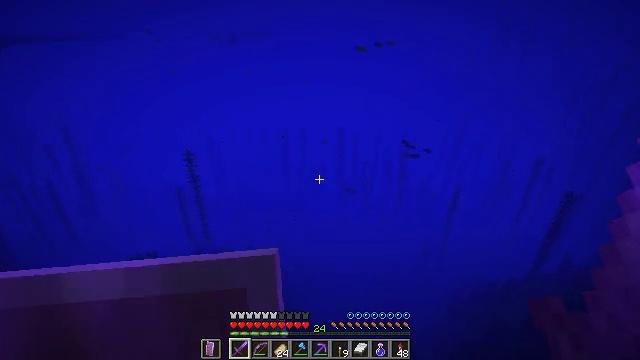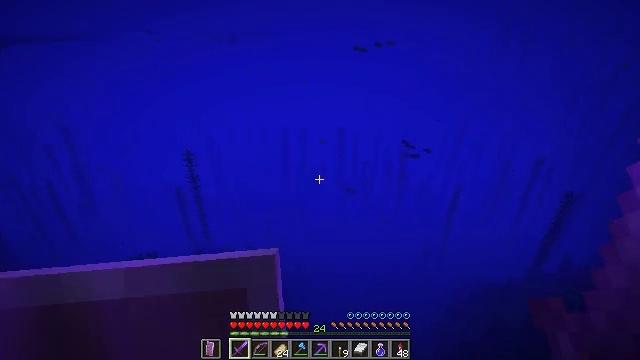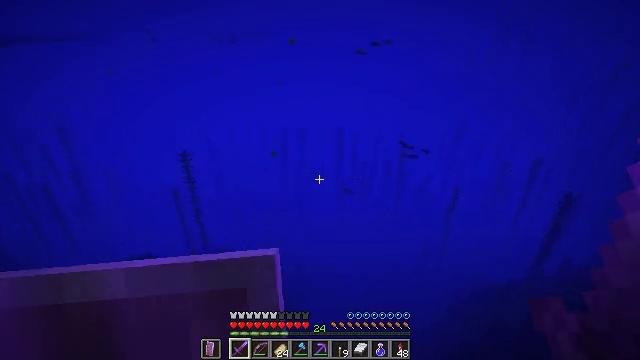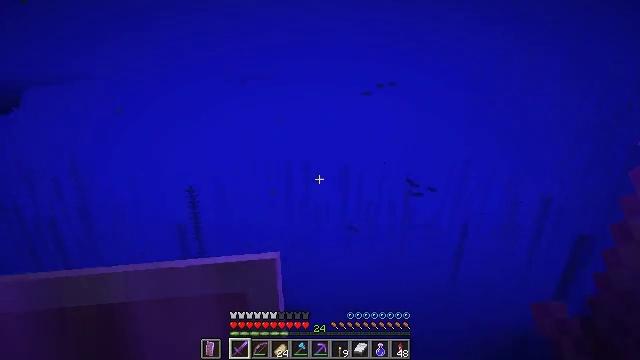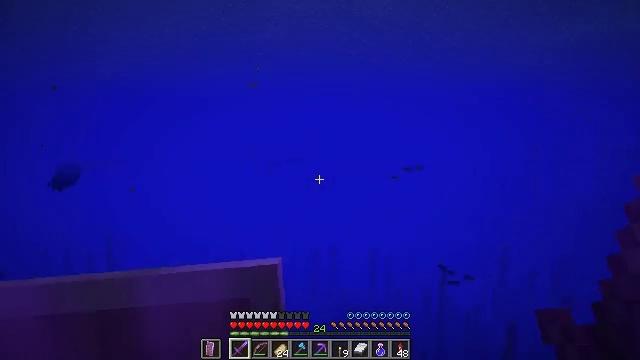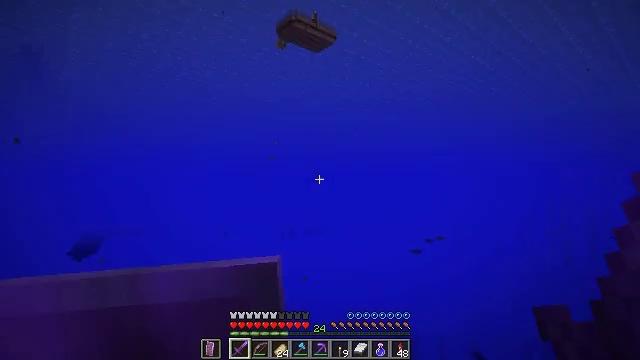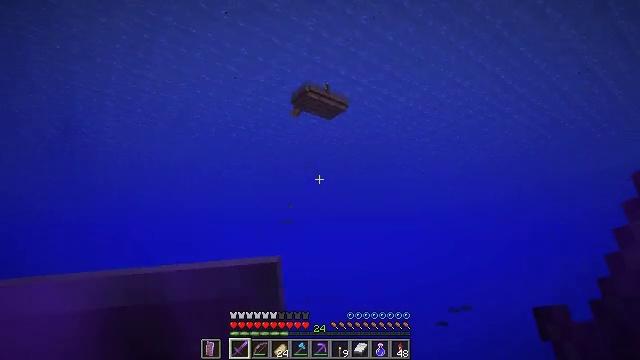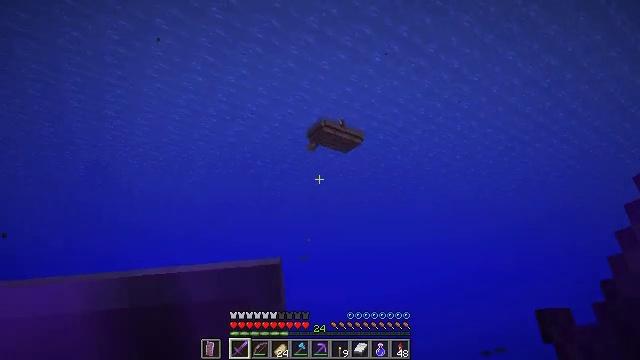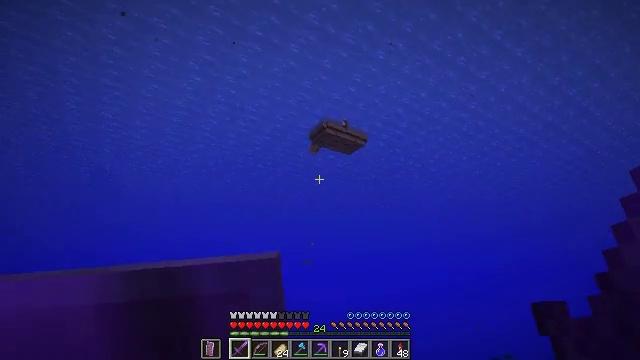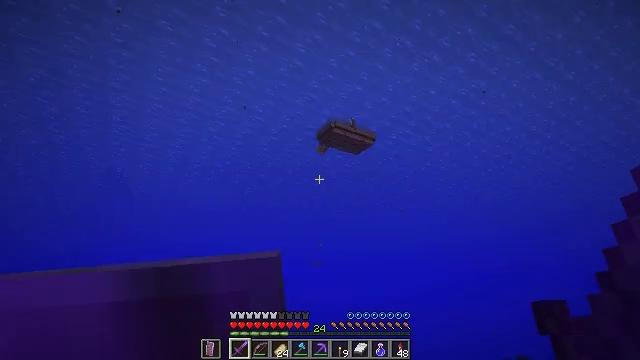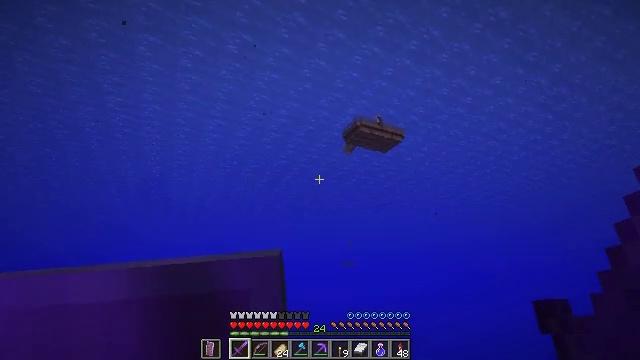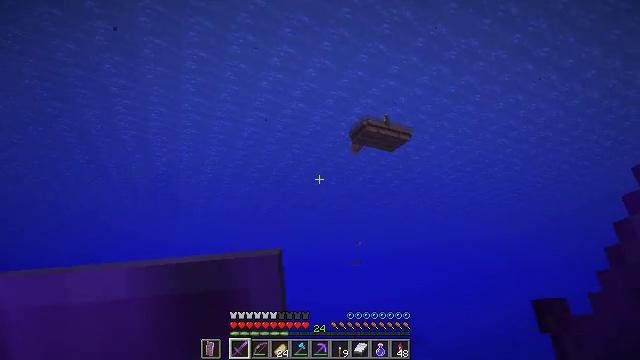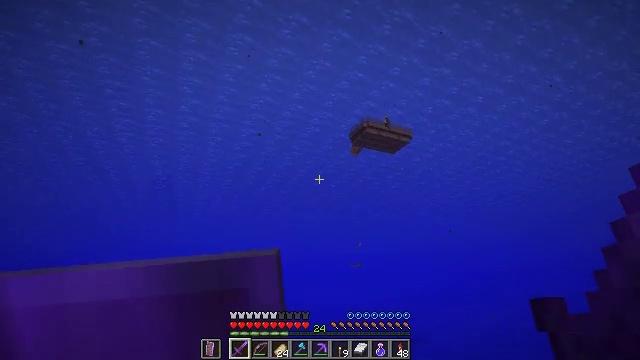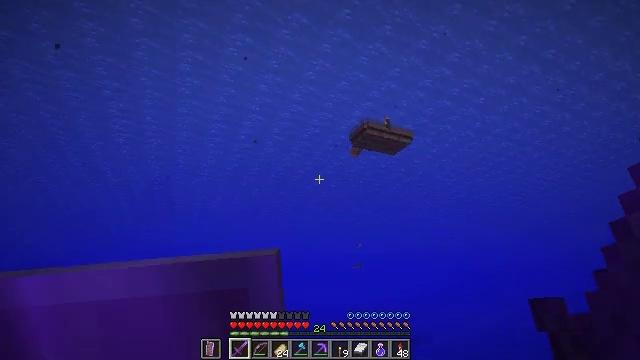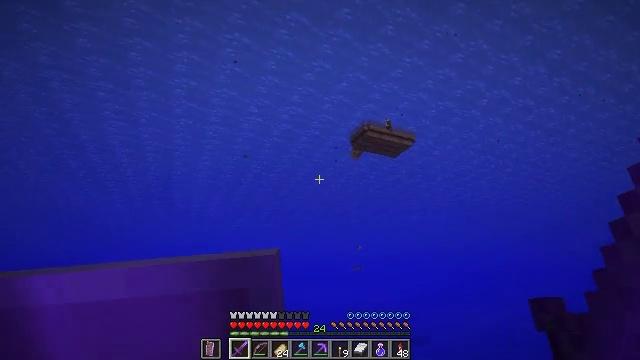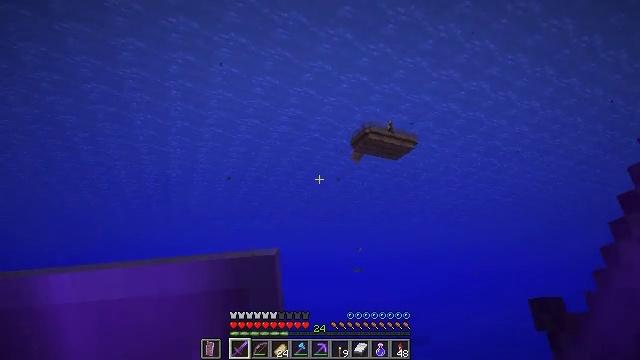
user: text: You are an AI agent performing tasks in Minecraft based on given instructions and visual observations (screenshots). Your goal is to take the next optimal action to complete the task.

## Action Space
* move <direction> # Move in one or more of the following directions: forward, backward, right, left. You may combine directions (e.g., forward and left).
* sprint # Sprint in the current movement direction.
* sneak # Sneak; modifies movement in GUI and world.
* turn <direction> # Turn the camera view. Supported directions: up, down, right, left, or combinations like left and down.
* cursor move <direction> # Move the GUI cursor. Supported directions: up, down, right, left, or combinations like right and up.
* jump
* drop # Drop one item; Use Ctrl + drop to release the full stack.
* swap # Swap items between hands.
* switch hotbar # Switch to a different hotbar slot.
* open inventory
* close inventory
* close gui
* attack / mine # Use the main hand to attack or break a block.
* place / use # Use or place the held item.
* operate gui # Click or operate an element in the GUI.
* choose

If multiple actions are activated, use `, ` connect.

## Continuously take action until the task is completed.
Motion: motion action
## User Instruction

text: Remove stone brick stairs from the inventory.
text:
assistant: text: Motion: move forward and move right
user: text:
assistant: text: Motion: move forward
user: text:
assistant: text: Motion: move forward, turn left and up
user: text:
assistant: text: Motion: move forward, turn left and up
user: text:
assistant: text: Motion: move forward, turn left and up
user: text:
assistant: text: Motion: move forward, turn left and up, jump
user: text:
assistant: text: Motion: move forward, turn left and up, jump
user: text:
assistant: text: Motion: move forward, jump
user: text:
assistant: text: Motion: turn left, jump
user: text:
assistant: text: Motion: turn left, jump
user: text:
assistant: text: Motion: turn left, jump
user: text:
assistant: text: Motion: move forward, jump
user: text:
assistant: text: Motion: move forward, jump
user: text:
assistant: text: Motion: move forward, jump
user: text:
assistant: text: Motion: move forward, jump
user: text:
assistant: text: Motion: move forward, jump
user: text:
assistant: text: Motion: move forward, jump
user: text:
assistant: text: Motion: move forward, turn right, jump
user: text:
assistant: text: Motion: move forward, jump
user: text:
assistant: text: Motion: move forward, jump
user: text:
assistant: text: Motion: move forward, jump
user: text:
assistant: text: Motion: move forward, jump
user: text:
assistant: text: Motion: move forward, jump
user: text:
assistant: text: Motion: move forward, jump
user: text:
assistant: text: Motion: move forward, jump
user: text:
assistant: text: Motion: move forward, jump
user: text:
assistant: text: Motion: move forward, jump
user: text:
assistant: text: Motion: move forward, jump
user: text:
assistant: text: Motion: move forward, jump
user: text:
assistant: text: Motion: move forward